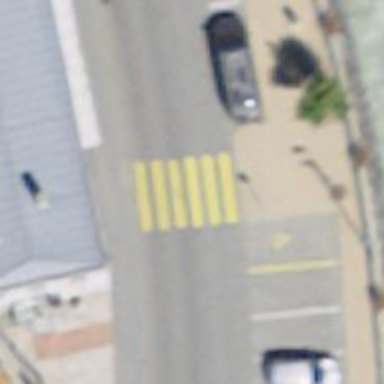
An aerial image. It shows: Marked road crossing.